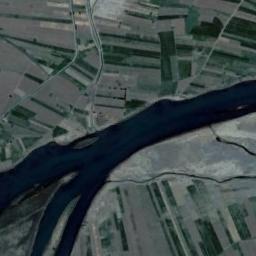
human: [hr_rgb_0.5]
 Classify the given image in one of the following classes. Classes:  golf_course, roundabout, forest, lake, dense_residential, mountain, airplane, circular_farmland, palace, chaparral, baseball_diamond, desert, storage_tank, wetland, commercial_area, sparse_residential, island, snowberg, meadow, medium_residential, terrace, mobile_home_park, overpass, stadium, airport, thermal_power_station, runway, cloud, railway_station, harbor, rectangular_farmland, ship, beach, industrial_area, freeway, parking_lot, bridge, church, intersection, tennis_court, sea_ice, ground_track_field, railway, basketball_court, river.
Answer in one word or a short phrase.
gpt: river